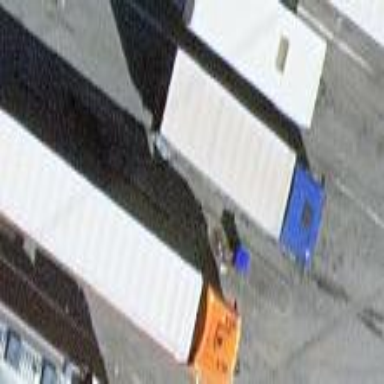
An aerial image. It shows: Asphalt parking area designated for heavy goods vehicles.